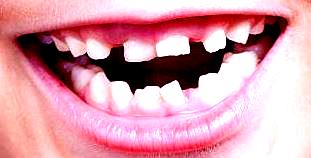
Condition: hypodontia